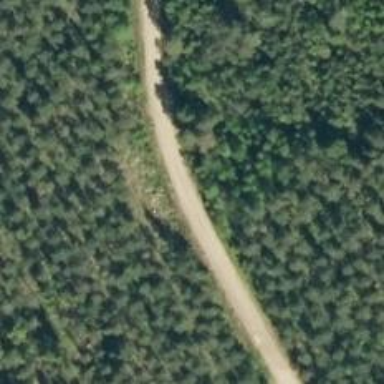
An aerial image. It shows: Unclassified road.